Field crop: tomato
Growth stage: 1
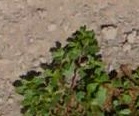
Species: portulaca